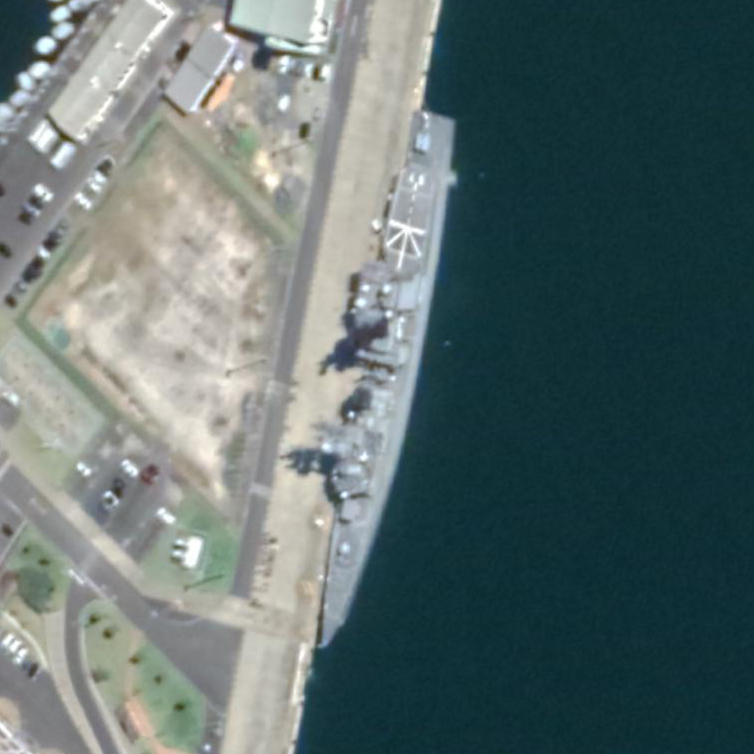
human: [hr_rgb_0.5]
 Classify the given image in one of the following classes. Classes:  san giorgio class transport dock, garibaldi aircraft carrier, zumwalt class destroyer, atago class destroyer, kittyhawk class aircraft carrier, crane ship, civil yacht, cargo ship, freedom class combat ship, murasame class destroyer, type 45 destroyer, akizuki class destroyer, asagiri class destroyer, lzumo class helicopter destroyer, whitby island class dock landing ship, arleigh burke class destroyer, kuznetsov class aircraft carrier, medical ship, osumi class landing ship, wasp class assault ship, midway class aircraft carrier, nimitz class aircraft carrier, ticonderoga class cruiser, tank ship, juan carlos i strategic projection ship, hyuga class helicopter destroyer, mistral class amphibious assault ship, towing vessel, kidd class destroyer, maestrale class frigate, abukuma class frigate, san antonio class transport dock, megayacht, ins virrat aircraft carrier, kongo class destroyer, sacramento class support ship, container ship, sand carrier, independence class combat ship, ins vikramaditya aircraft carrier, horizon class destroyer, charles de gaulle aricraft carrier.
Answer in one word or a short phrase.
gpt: Asagiri class destroyer